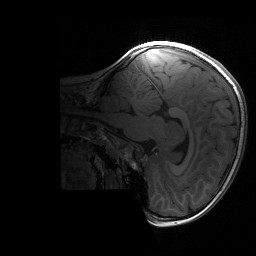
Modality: T1w
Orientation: sagittal
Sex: male
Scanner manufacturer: siemens
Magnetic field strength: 3 T
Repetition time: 1.9 s
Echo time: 0.00243 s